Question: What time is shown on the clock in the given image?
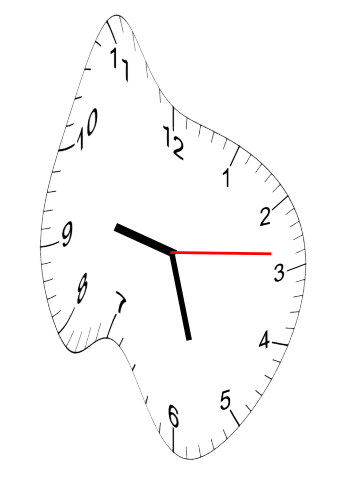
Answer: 09:27:14